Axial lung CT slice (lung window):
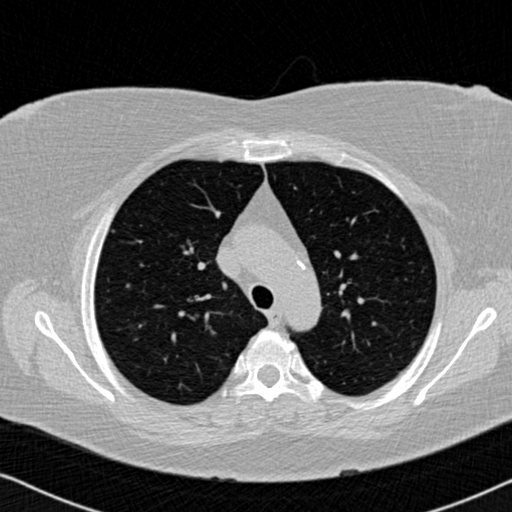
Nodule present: yes
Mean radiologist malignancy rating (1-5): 2